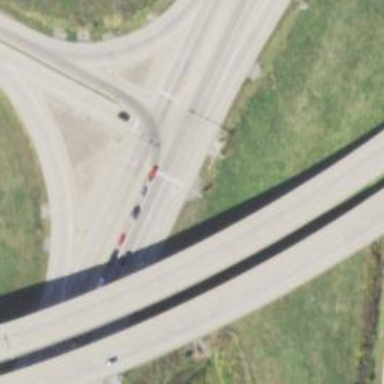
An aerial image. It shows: Secondary road with expressway characteristics.